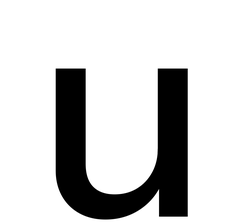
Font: InstrumentSans_Medium